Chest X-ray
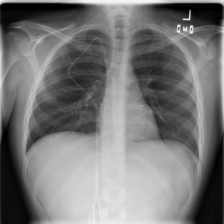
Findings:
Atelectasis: negative
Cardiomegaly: negative
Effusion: negative
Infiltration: negative
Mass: negative
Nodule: negative
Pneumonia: negative
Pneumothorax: negative
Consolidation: negative
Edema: negative
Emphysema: negative
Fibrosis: negative
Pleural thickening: negative
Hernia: negative